Question: I don't know why am I getting an error on that piece of code:
'''
//fecha y hora actual
let date = NSDate()
let calendar = NSCalendar.currentCalendar()
let components = calendar.components(.CalendarUnitYear | .CalendarUnitMonth | .CalendarUnitDay | .CalendarUnitHour | .CalendarUnitMinute, fromDate: date)
let hour = components.hour
let minutes = components.minute
let year = components.year
let month = components.month
let day = components.day
print (year)
let predicate = NSPredicate(format: "year_created >= %@", year)
fetchRequest.predicate = predicate
'''
The exception is thrown at line:
'''
let predicate = NSPredicate(format: "year_created >= %@", year)
'''
where "year_created" is a int16 core data attribute.
Any help is welcome.
SCREENSHOT added:

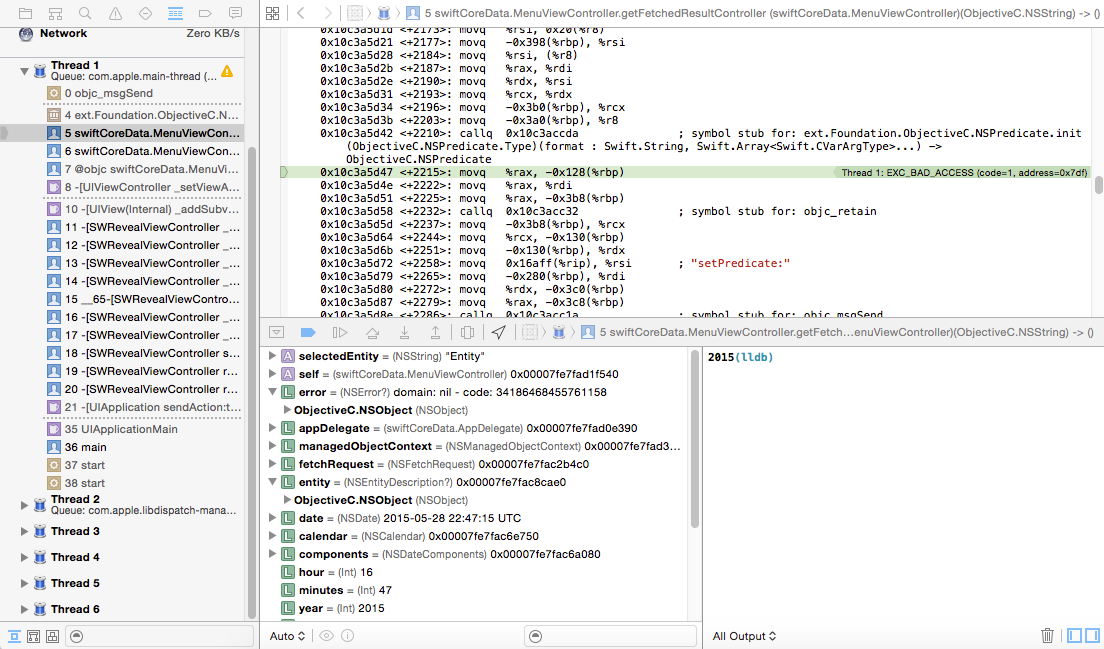
Answer: Thanks for screenshot. My guess is that it's not exactly the NSPredicate problem. Try to change code to this:
'''
let predicate = NSPredicate(format: "year_created >= %ld", year)
'''
NSDateComponent's year property is NSInteger, so you can't use %@ in format.